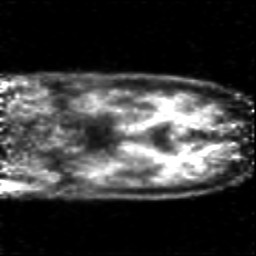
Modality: PET
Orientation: coronal
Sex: male
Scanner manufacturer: siemens